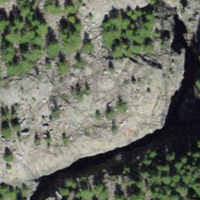
EUNIS habitat code: 48
Species observed at this site:
Pinguicula alpina
Gypaetus barbatus